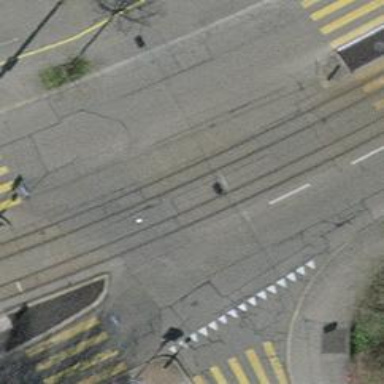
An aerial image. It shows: Tram level crossing on railway.